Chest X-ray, PA view. Patient: 63 years old, sex F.
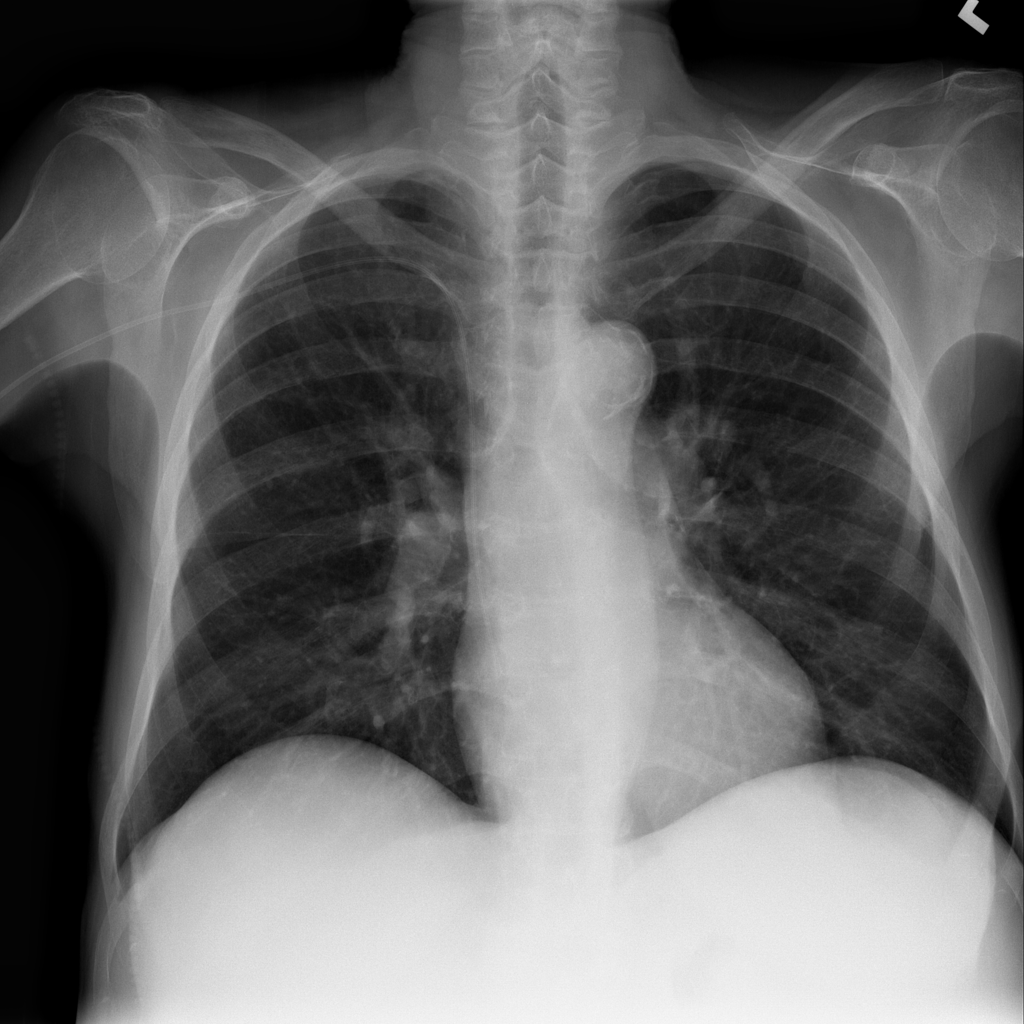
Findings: No Finding